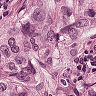
Metastatic tissue present: yes